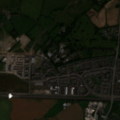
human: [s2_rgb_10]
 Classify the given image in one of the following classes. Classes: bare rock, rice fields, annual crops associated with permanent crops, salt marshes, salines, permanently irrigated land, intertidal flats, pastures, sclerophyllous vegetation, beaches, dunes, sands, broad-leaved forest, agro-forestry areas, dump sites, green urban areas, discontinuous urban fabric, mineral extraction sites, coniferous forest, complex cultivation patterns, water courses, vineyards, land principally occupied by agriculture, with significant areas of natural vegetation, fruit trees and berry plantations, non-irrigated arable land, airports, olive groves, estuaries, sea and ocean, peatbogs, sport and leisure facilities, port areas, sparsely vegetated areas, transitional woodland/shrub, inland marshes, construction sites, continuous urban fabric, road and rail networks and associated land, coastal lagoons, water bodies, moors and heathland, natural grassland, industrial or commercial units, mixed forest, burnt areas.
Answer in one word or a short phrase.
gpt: discontinuous urban fabric, industrial or commercial units, road and rail networks and associated land, construction sites, green urban areas, non-irrigated arable land, pastures